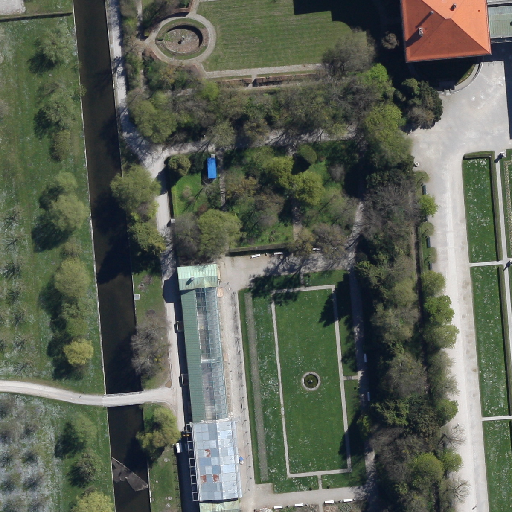
Referring expression: road